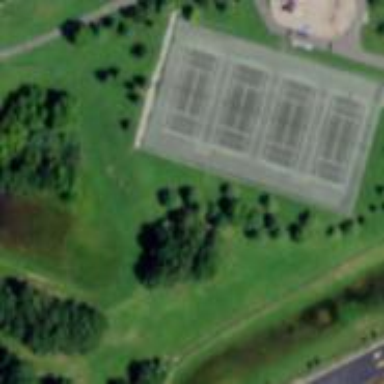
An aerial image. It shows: Tennis court on pitch.